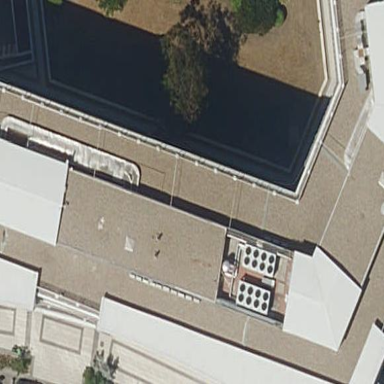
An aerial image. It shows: Office building.